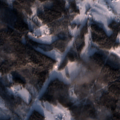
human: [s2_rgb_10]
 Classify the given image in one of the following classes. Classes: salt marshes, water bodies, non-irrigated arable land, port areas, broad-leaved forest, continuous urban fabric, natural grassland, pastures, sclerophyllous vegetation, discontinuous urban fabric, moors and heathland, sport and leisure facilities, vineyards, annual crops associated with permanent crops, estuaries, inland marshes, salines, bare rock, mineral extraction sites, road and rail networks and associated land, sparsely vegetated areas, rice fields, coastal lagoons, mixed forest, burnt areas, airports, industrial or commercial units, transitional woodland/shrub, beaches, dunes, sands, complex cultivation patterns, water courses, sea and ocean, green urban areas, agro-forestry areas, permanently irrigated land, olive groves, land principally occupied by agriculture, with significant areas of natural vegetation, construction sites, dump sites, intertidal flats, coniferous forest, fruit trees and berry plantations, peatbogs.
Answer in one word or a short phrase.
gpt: broad-leaved forest, mixed forest